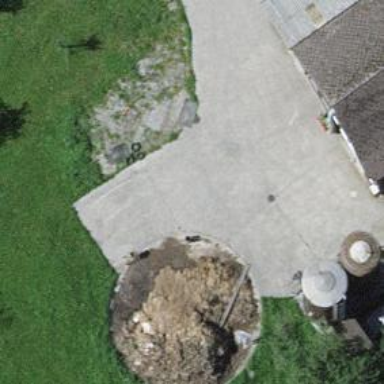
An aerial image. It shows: Storage tank that is man-made.